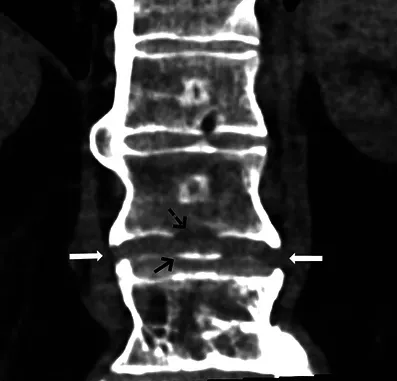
Coronal CT-scan image showing the fractured syndesmophytes (arrows) alongside a partial avulsion of the inferior endplate (black arrow) of T12 corresponding to the cortical defect (dotted arrow).
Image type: radiology (ct)